Field crop: maize
Growth stage: 1
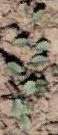
Species: convolvulus